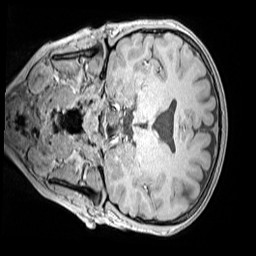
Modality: MP2RAGE
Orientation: coronal
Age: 11
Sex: female
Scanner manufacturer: siemens
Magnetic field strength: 3 T
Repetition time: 4 s
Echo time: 0.00299 s